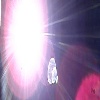
Label: sunburn